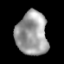
Tissue: lung
Cell type: Epithelial cells
Senescence score: 0.2379
Nuclear area (px): 1338
Mean DAPI intensity: 157.265